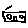
Label: house